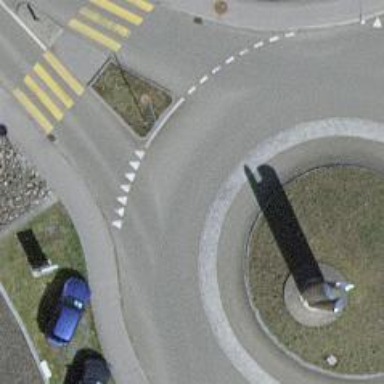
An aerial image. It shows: Tertiary road with asphalt surface leading to roundabout.